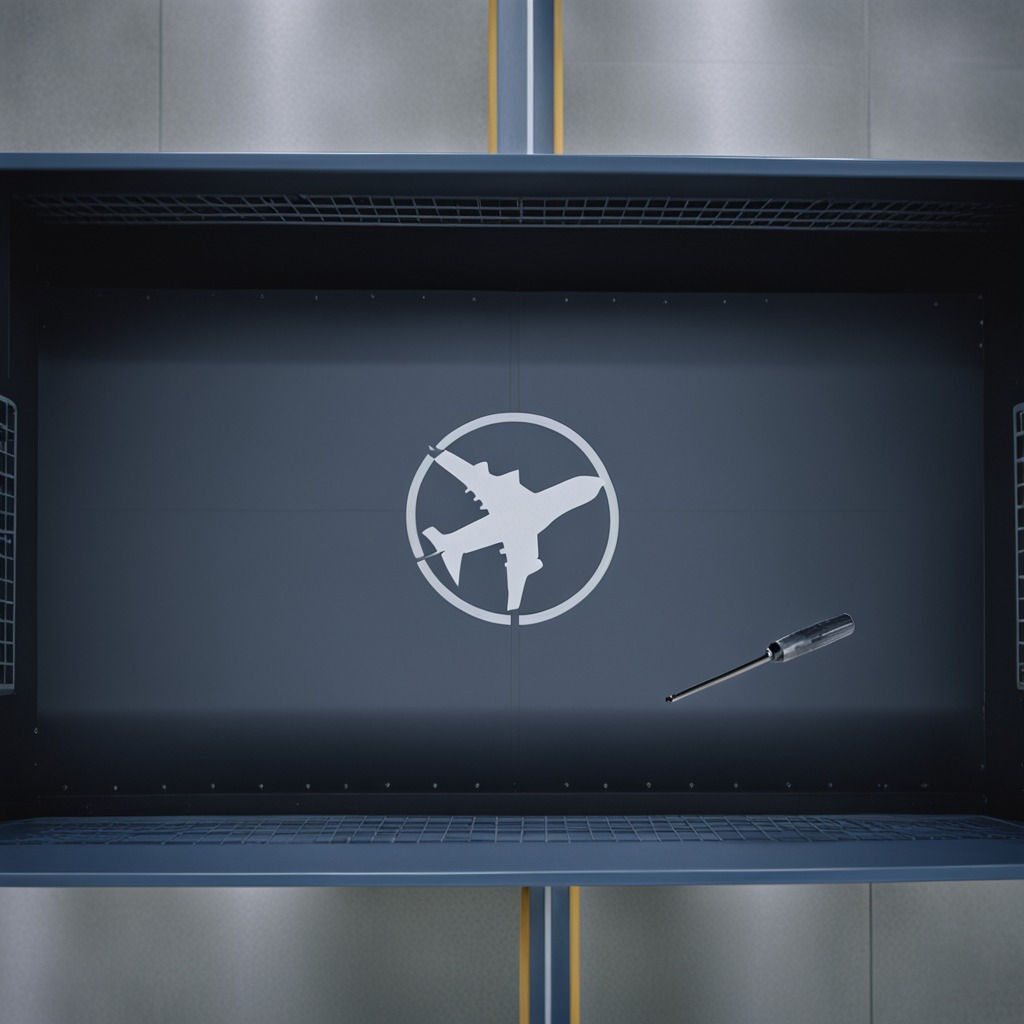
A screwdriver lying on the toolbox surface in an airplane hangar workshop 8K.